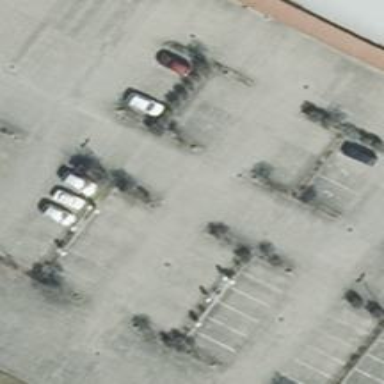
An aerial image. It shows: Parking aisle designated as service road.